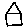
Label: house